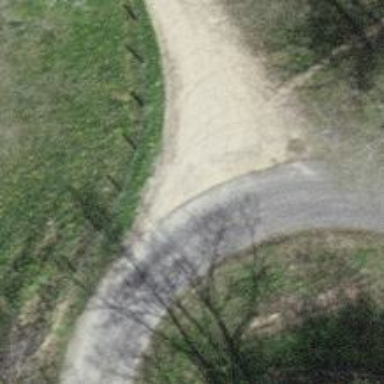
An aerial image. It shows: Unpaved track with grade 3 track type.